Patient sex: F
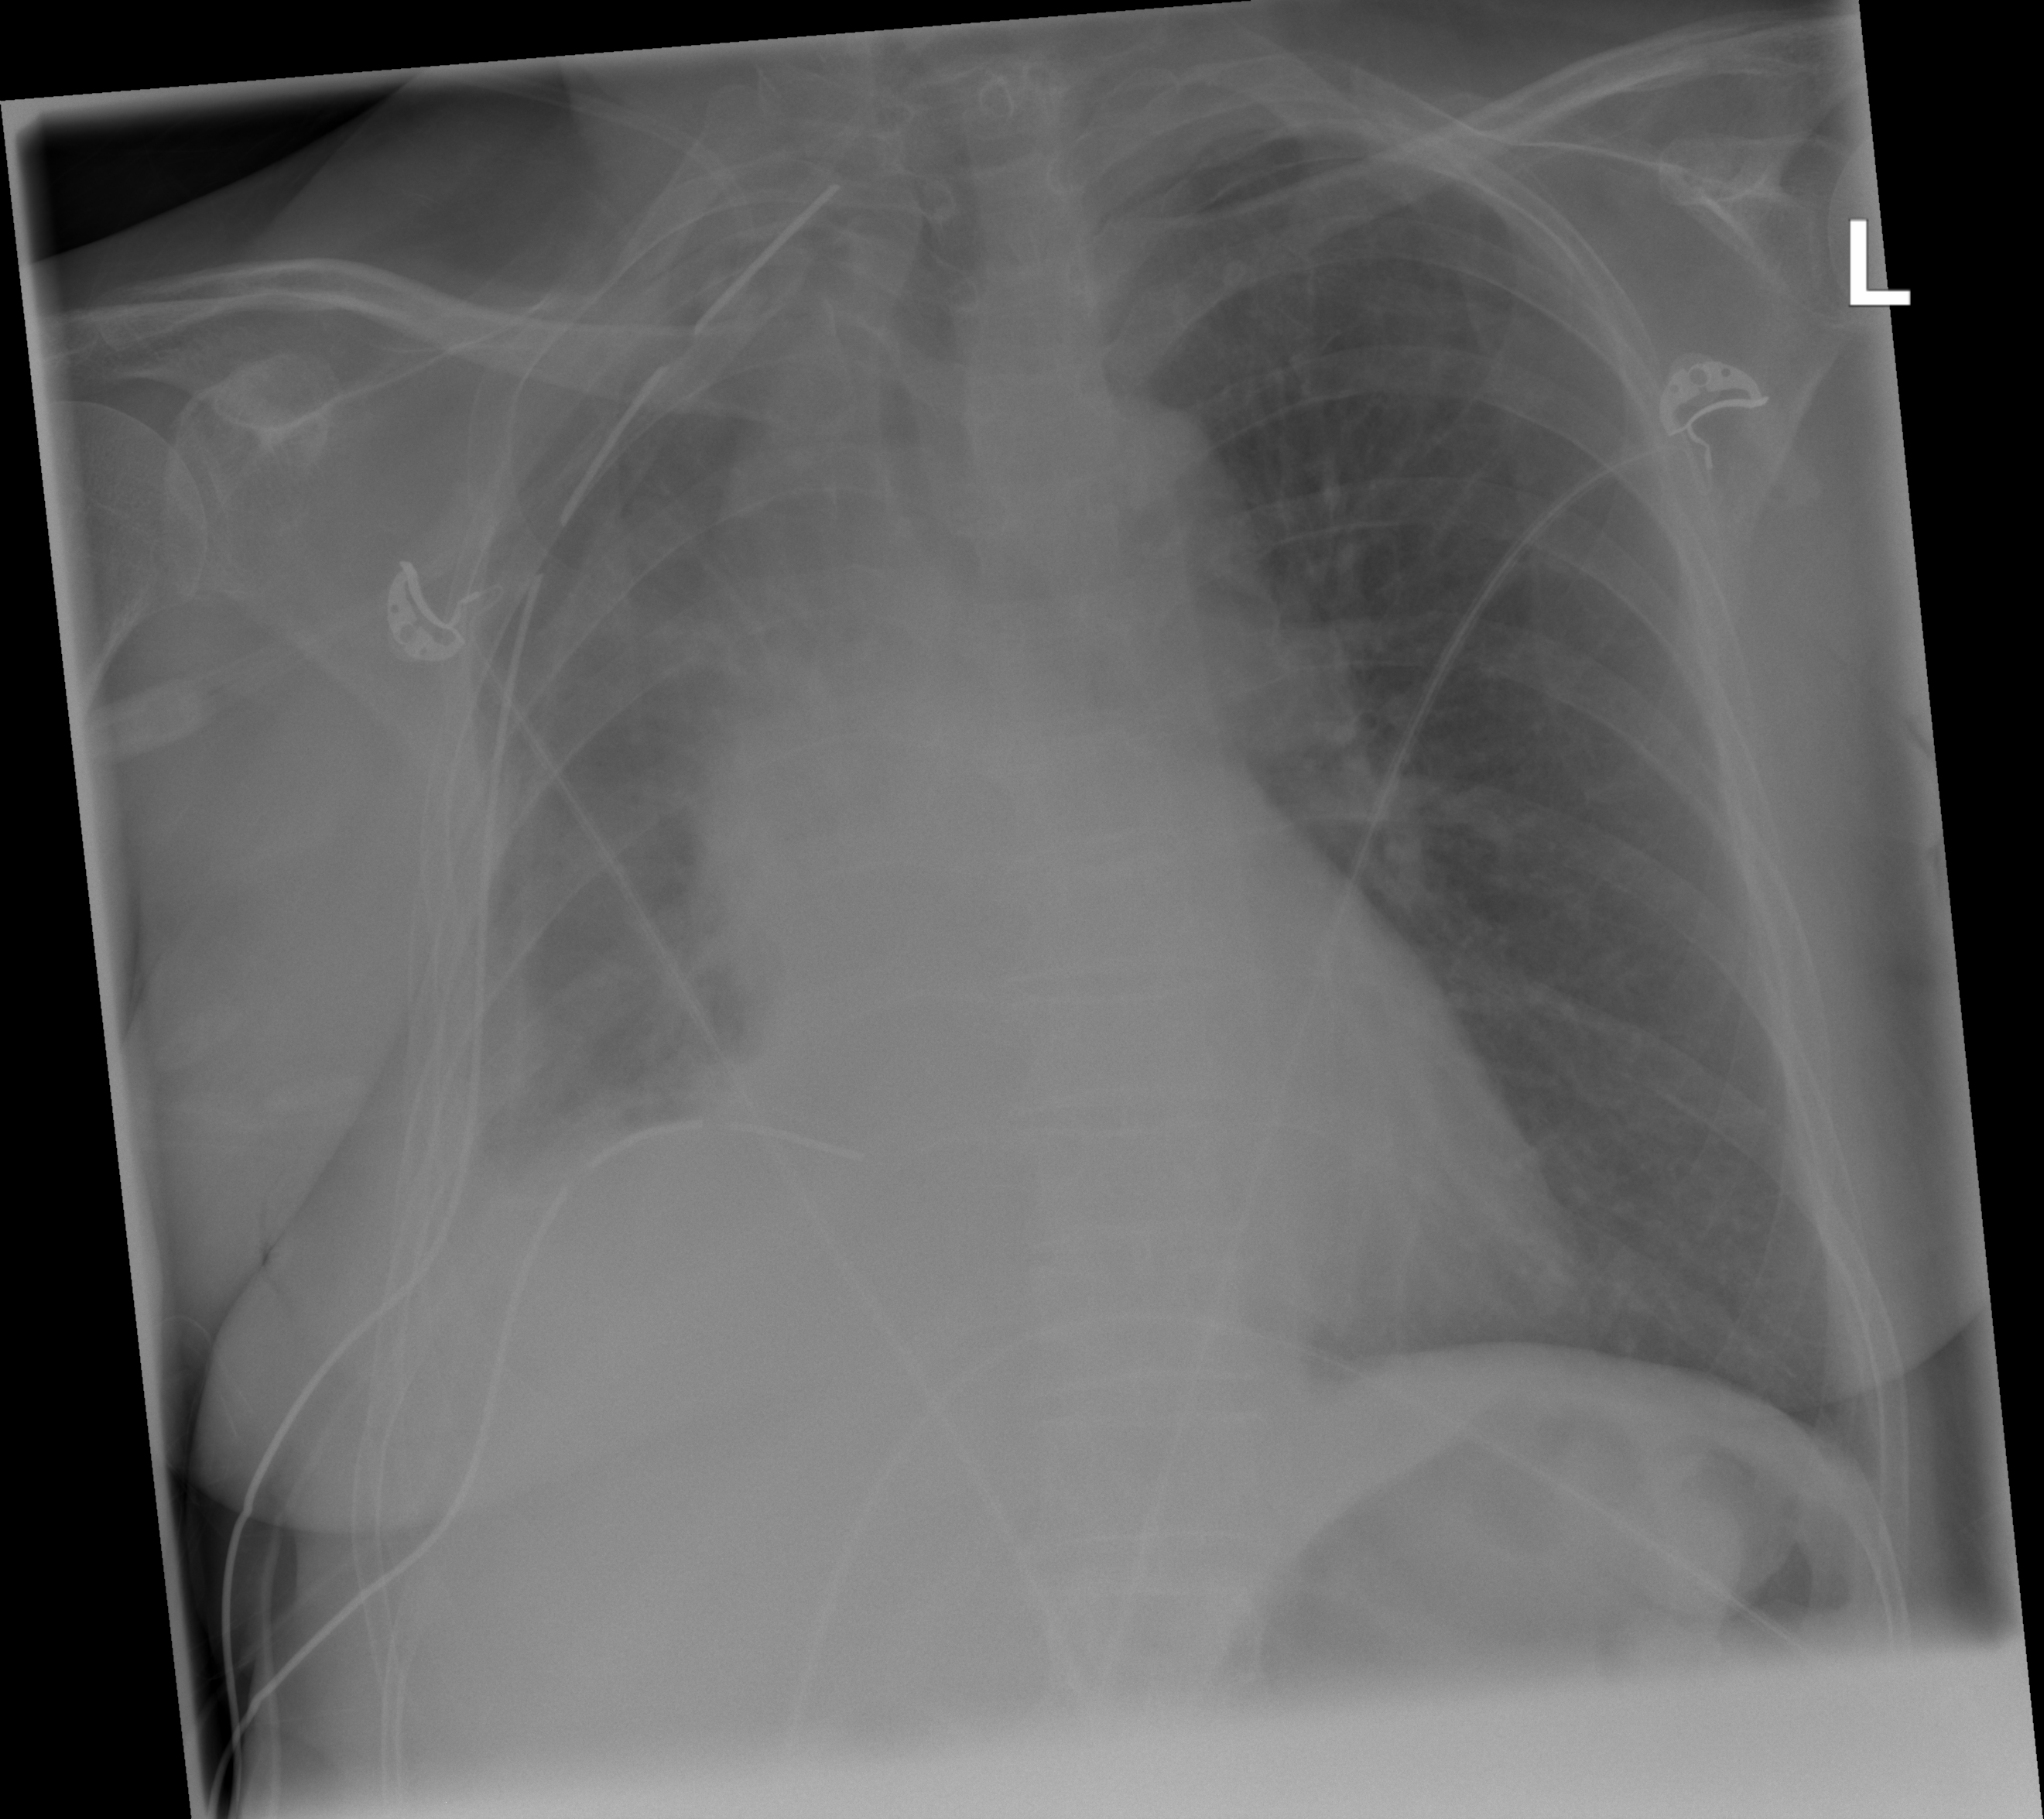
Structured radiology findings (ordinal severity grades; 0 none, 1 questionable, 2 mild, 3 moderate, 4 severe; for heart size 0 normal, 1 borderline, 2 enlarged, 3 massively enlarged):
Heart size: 2
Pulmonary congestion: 0
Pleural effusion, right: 2
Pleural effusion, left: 0
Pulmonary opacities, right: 2
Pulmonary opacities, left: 0
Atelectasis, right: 3
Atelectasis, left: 0